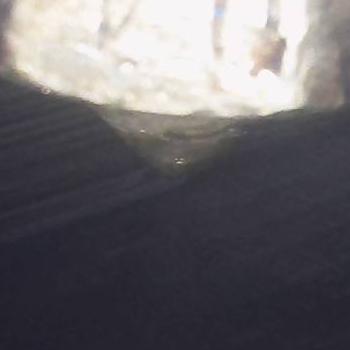
Flow rate: 126%